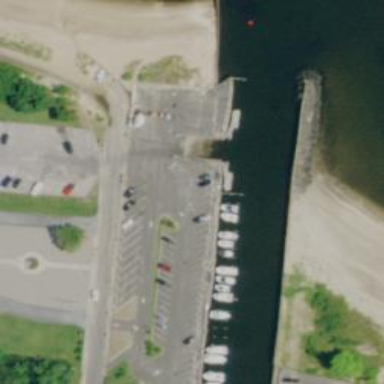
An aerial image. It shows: Slipway on leisure land.